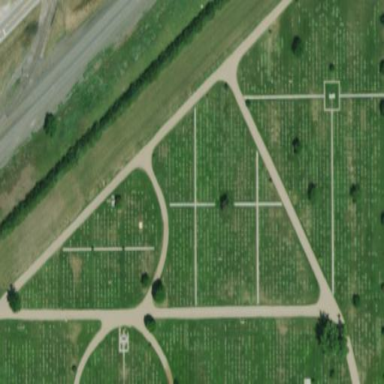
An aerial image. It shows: Cemetery.